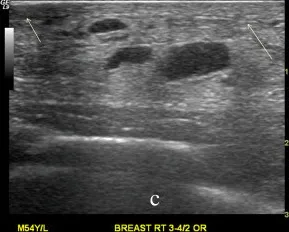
Breast panniculitis with vasculitis on ultrasound. C. Normal skin (short arrow) and skin thickening (long arrow) over the nodule are observed.
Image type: radiology (ultrasound)